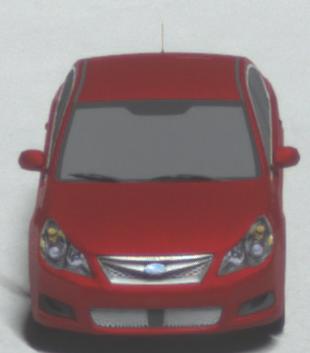
Make: Subaru
Model: Legacy 2.0R
Detailed model: Legacy (IV) Limousine
Model produced from: 2007/09
Model produced until: 2008/10
Doors: 4
Color: red
Road condition: dry road
Daytime: not specified
Contrast: high contrast